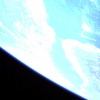
Label: sunburn